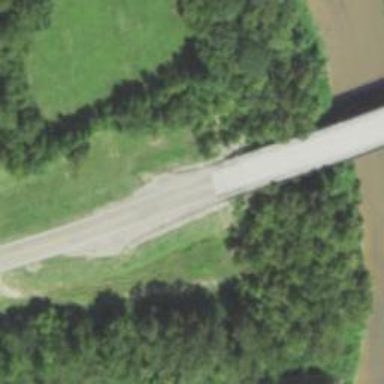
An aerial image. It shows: Tertiary road with bridge.